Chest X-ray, AP view. Patient: 56 years old, sex F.
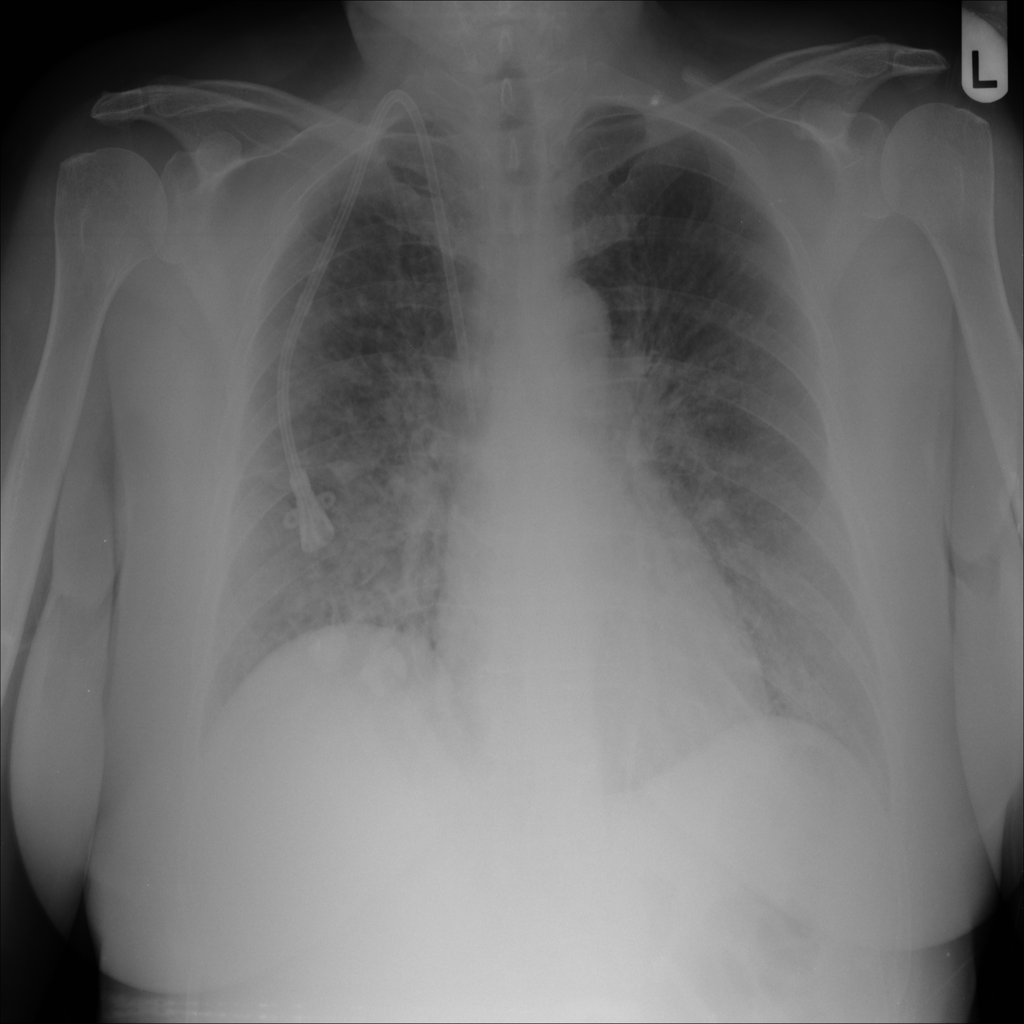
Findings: Edema